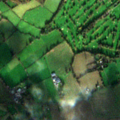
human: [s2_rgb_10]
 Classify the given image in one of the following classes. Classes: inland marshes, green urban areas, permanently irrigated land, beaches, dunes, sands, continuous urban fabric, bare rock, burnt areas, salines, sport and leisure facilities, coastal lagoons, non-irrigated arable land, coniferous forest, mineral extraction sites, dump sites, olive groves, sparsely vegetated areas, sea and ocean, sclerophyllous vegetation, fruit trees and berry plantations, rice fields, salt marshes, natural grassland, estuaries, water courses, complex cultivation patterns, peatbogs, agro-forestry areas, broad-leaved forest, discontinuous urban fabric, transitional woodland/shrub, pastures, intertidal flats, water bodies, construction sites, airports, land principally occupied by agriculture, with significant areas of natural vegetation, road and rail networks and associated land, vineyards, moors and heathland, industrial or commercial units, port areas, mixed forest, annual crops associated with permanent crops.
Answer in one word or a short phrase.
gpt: sport and leisure facilities, non-irrigated arable land, pastures, complex cultivation patterns, broad-leaved forest, transitional woodland/shrub